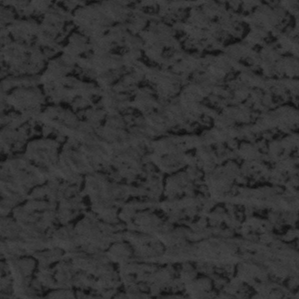
Label: frost